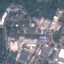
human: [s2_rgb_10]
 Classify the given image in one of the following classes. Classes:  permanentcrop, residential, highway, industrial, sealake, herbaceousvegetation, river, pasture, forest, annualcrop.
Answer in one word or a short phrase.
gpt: Industrial